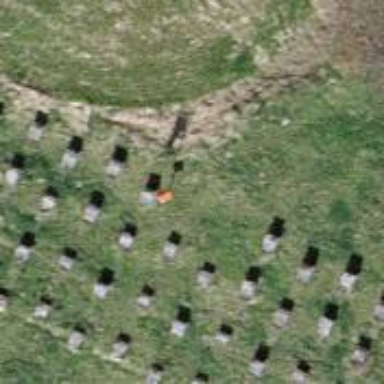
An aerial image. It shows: Pole with roof-covered pipeline marker.